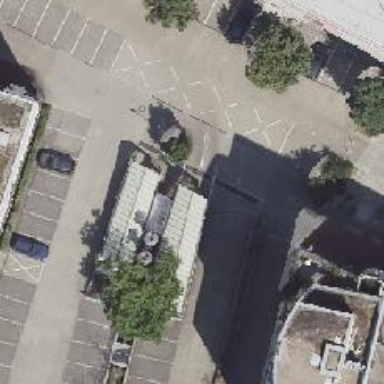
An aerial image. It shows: Parking entrance.